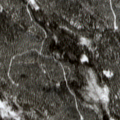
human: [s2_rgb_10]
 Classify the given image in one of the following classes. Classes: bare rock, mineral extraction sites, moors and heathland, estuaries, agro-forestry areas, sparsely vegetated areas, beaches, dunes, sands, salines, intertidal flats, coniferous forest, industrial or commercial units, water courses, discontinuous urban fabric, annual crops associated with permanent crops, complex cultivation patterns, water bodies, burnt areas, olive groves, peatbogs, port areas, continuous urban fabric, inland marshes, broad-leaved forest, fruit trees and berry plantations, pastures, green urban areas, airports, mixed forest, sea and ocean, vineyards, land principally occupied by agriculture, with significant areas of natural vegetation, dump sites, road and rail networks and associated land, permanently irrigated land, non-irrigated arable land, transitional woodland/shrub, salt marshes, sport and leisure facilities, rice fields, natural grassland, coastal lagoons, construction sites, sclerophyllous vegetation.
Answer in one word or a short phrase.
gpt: coniferous forest